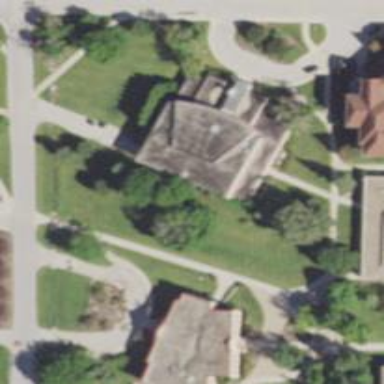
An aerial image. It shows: University building.